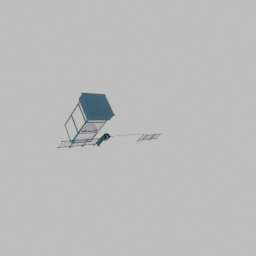
Label: architecture